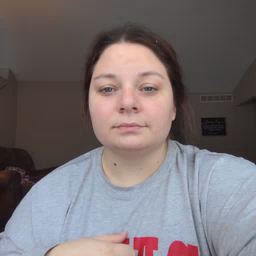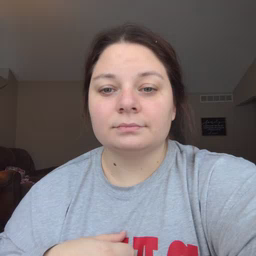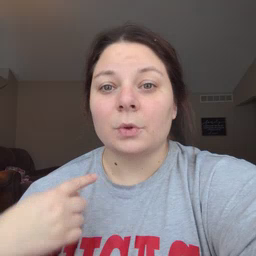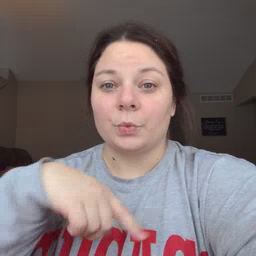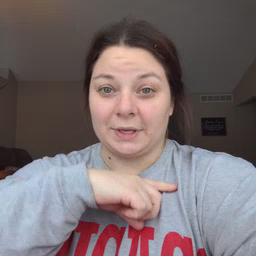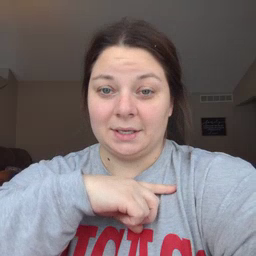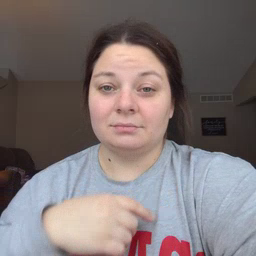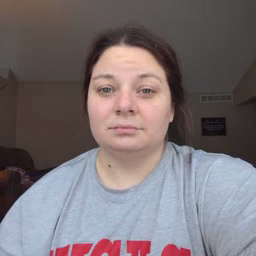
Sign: weus